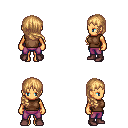
a pixel art fantasy rpg character, female body template, human, tanned skin, brown sleeveless shirt, magenta pants, light blonde right-swept hairstyle, maroon shoes, four views (front, back, left, right), 2x2 character sprite sheet, small pixel art, hard edges, no anti-aliasing